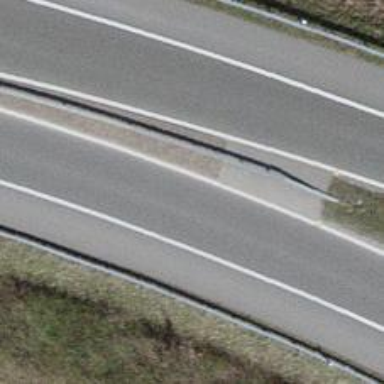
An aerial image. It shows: Asphalt motorway link.